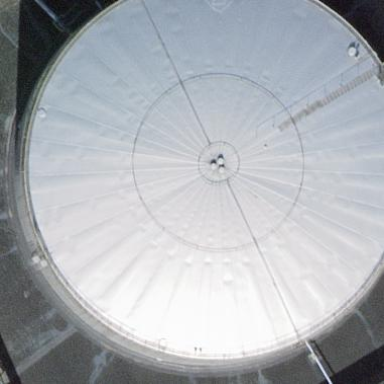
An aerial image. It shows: Storage tank building.